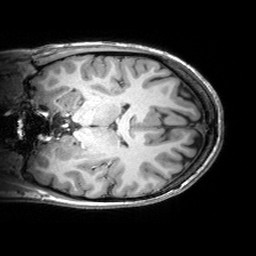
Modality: T1w
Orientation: coronal
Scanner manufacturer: siemens
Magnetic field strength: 3 T
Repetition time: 2.53 s
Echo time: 0.00299 s